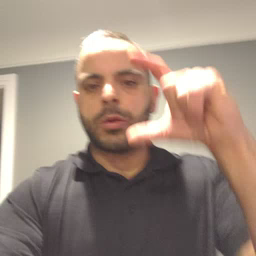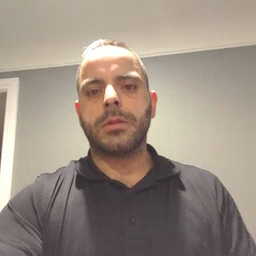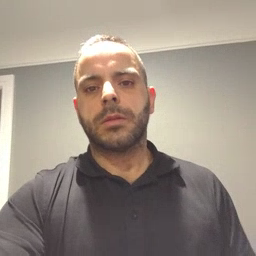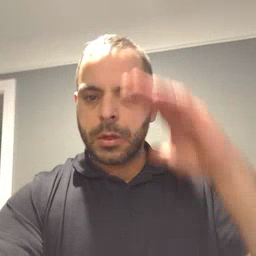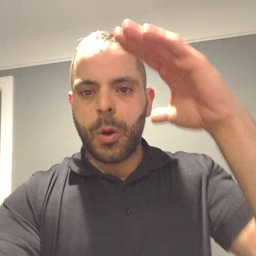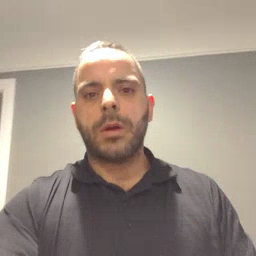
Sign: hello